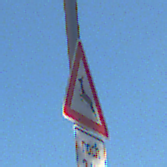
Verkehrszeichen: WildwechselRechts
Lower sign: LaengeEinerStrecke4
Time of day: MorningAfternoon
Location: Outdoor (Suburban)
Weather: PartlyCloudy
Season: NotSpecified
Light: Natural